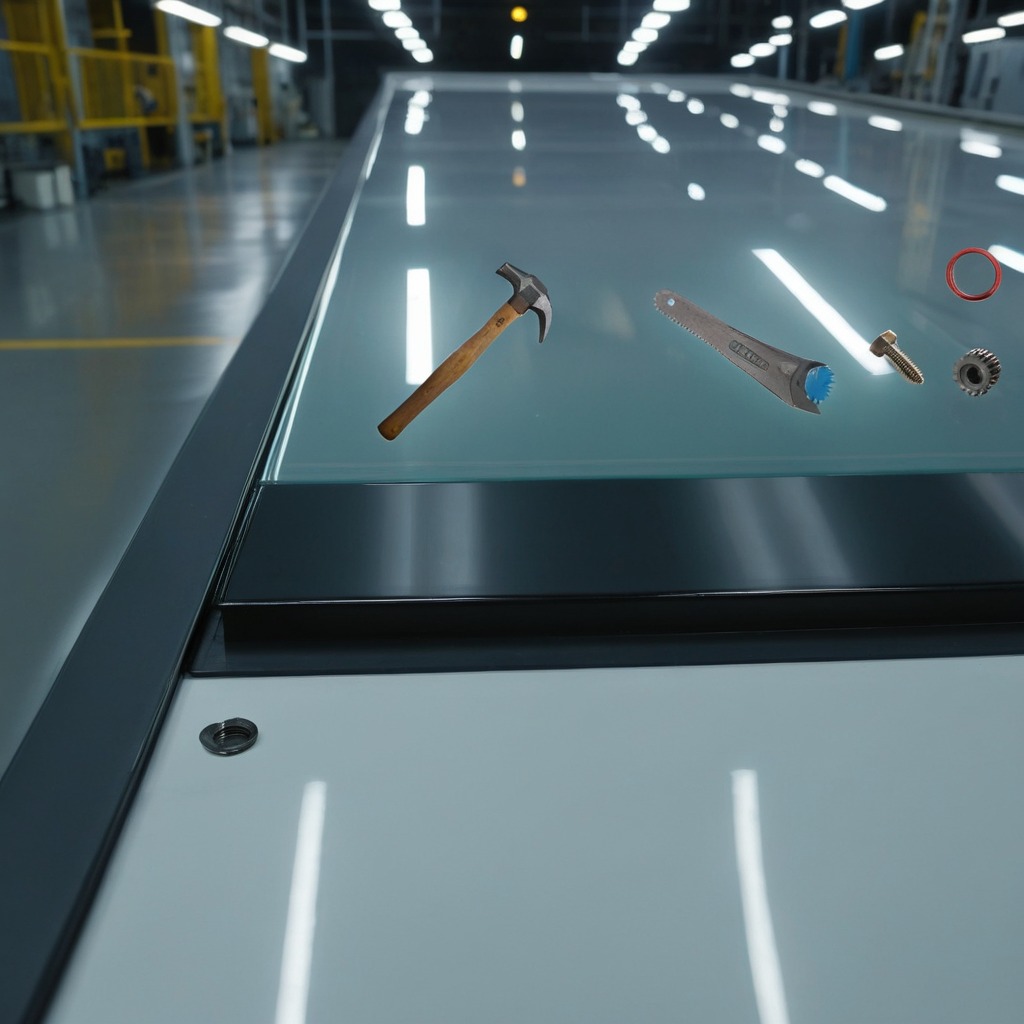
A rubber Oring, a steel gear with teeth, a hammer, a metal machine screw, and a handheld metal saw are lying on a high-gloss table in a ship maintenance bay industrial lighting.